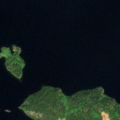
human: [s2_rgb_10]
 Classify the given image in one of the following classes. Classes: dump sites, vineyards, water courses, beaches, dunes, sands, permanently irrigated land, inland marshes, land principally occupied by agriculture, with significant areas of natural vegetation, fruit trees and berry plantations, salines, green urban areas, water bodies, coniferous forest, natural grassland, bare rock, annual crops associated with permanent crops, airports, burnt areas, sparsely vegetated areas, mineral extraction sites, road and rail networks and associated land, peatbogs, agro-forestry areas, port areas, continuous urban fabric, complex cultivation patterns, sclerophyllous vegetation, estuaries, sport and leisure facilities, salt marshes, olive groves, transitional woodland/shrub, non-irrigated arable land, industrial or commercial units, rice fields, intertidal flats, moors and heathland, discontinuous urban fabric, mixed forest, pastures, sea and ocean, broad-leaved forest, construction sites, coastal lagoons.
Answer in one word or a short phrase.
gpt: coniferous forest, water bodies